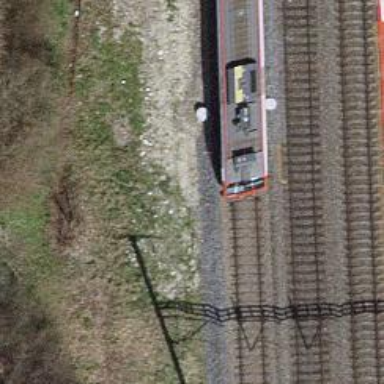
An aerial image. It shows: Single railway track with electrification through contact line.